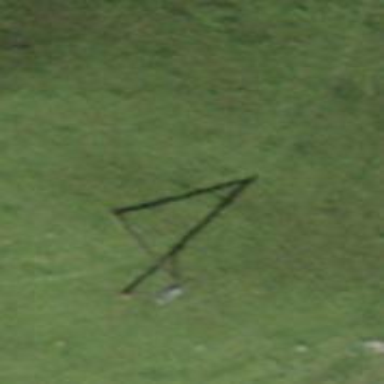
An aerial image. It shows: Pylon used for aerialway.